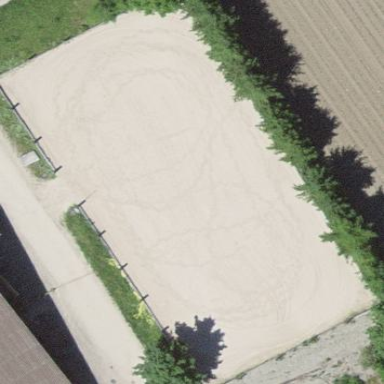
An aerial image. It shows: Equestrian sports pitch with sandy surface for leisure land activities.